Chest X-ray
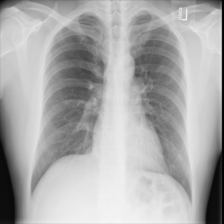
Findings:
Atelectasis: negative
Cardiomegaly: negative
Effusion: negative
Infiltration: negative
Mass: negative
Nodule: negative
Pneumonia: negative
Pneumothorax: negative
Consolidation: negative
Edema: negative
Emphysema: negative
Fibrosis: negative
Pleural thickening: negative
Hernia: negative